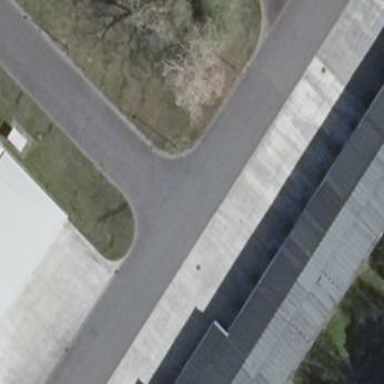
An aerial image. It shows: Parking area with surface.